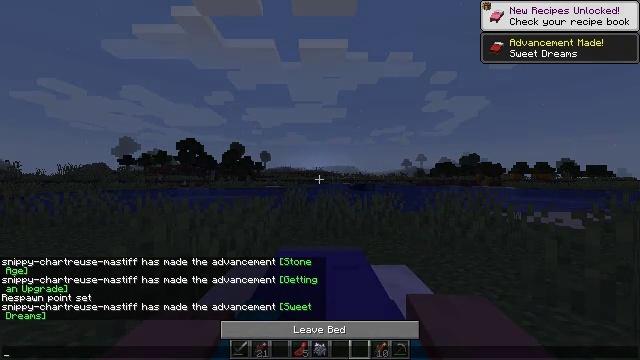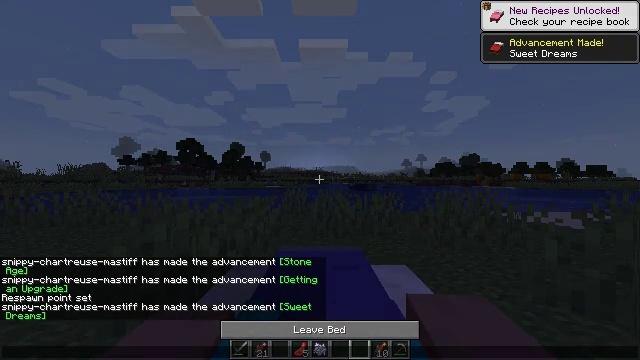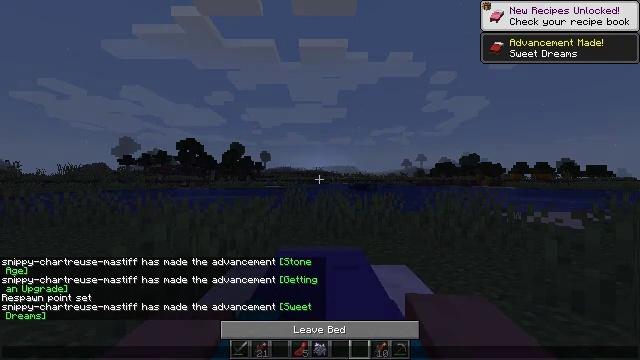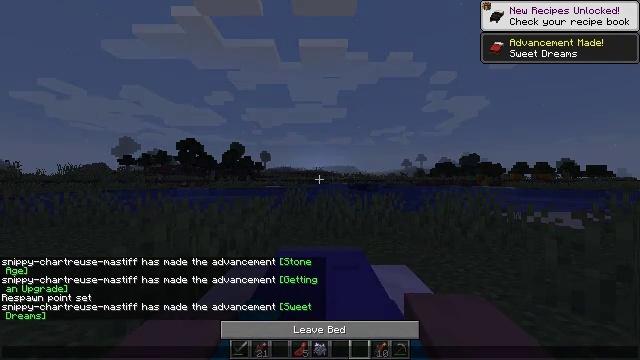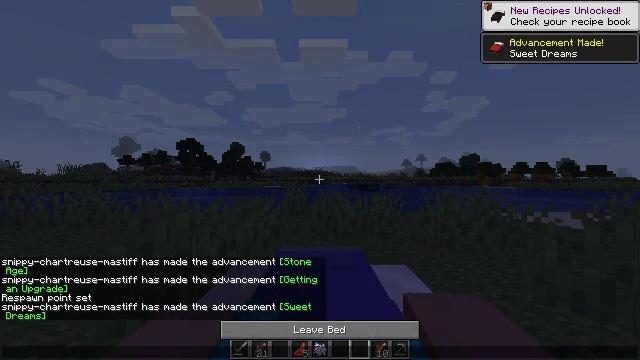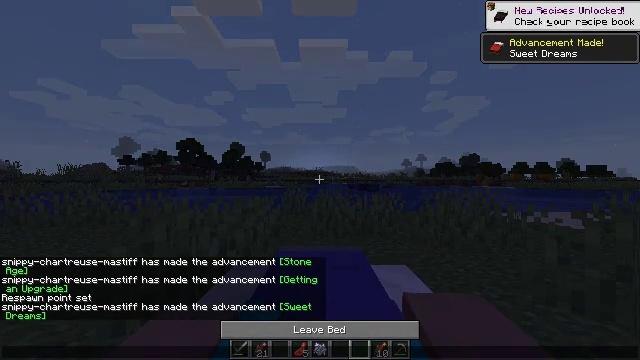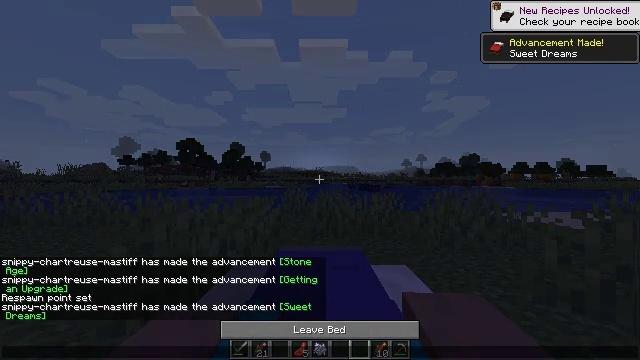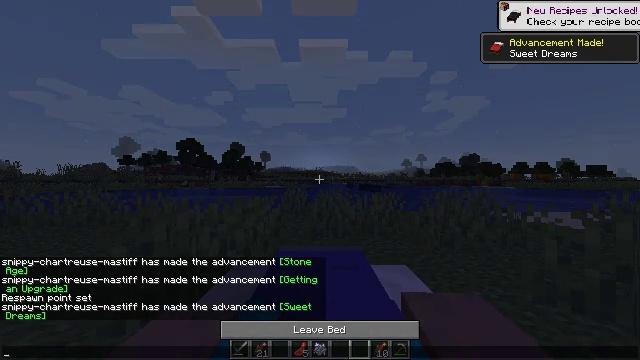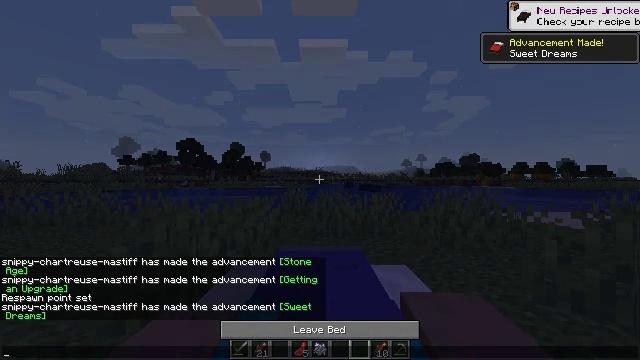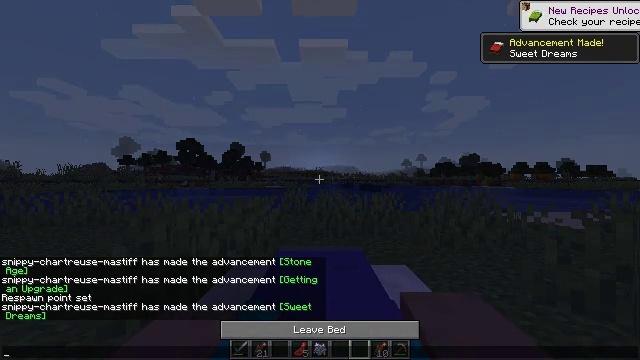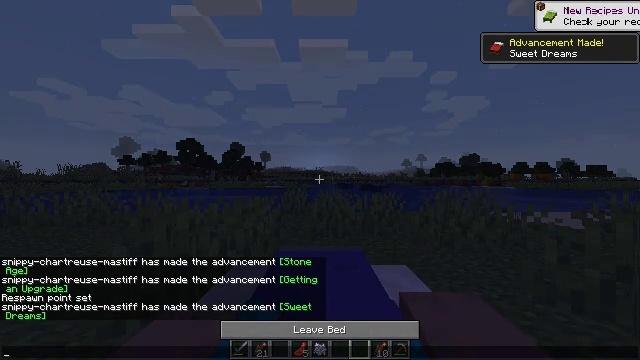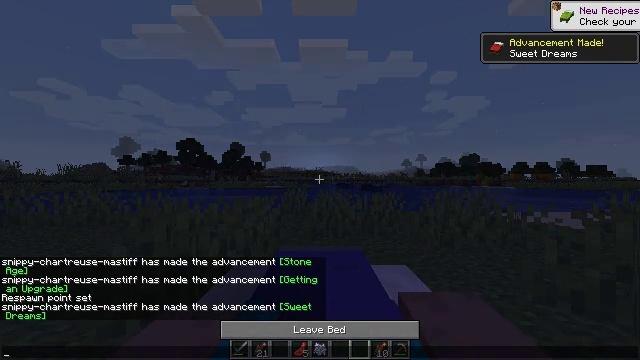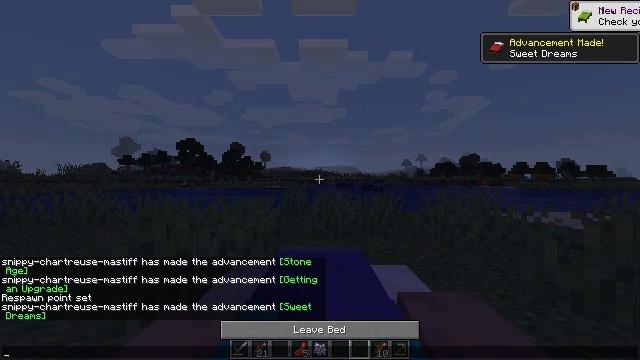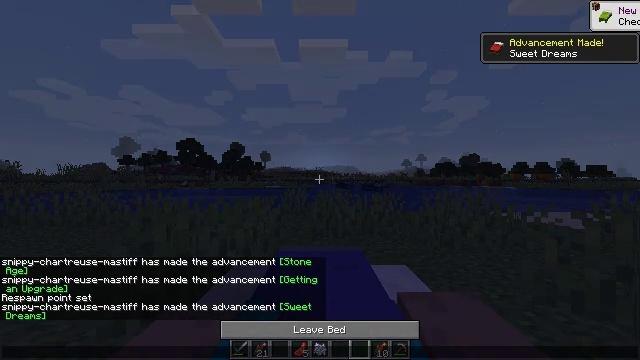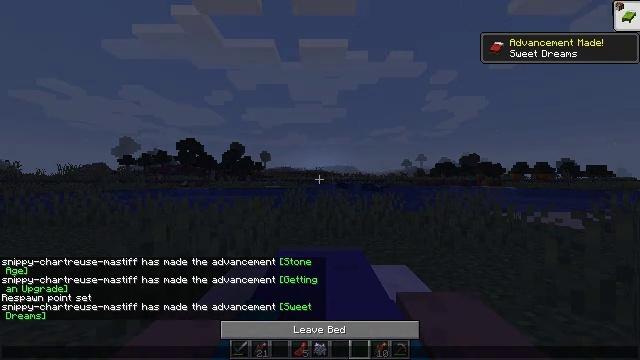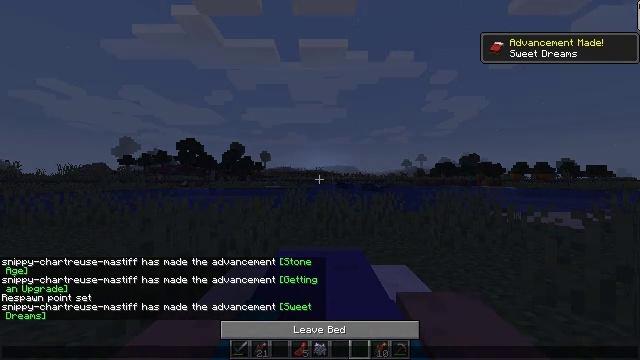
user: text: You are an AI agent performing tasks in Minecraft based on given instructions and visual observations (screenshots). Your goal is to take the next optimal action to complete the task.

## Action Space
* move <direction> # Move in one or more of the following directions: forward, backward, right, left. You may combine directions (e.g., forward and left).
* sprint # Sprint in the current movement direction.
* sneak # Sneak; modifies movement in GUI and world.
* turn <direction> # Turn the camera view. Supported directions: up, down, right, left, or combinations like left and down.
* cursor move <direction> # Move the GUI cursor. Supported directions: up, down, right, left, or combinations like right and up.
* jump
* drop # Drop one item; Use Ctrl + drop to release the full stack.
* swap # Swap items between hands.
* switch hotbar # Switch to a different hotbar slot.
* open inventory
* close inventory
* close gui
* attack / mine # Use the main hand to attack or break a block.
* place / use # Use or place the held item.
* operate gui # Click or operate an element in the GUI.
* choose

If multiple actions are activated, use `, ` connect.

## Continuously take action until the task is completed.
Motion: motion action
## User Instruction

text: Use fuel in the furnace to cook salmon.
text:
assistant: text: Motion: no_op
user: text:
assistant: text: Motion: no_op
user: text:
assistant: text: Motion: no_op
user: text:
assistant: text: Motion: no_op
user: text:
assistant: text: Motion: no_op
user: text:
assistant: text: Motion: no_op
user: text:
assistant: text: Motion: no_op
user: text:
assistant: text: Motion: no_op
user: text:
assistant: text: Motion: no_op
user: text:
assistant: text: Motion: no_op
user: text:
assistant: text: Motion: no_op
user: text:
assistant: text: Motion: no_op
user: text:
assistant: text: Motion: no_op
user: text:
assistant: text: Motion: no_op
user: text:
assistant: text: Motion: no_op
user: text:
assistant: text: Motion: no_op
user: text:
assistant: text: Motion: no_op
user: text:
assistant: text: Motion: no_op
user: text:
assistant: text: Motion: no_op
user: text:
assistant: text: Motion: no_op
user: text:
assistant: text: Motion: no_op
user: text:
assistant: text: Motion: no_op
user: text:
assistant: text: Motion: no_op
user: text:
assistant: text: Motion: no_op
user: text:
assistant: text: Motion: no_op
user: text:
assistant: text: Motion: no_op
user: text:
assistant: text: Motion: no_op
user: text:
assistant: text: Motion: no_op
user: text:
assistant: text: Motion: no_op
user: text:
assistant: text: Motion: no_op